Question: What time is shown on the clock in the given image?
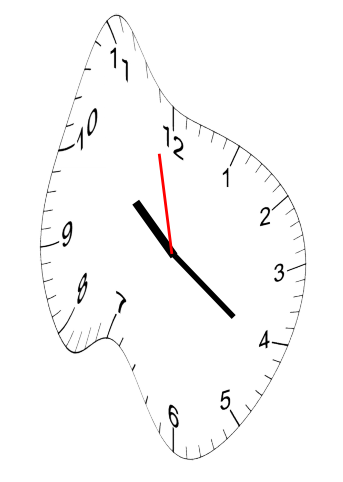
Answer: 10:20:58